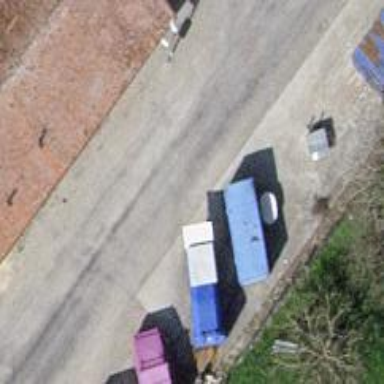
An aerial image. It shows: Recycling center.